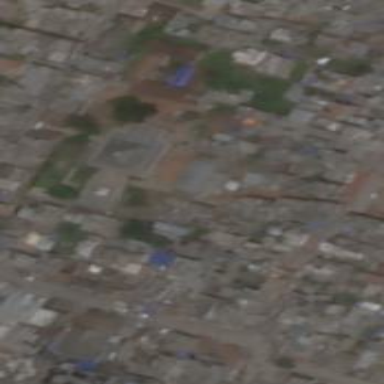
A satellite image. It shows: Spontaneous campsite set up for internally displaced persons.